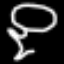
Label: frog